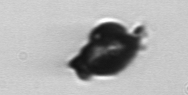
Label: Delphineis